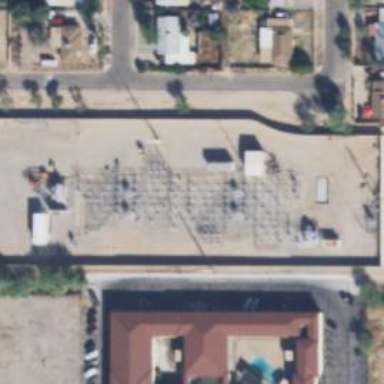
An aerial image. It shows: Switch used for power control.